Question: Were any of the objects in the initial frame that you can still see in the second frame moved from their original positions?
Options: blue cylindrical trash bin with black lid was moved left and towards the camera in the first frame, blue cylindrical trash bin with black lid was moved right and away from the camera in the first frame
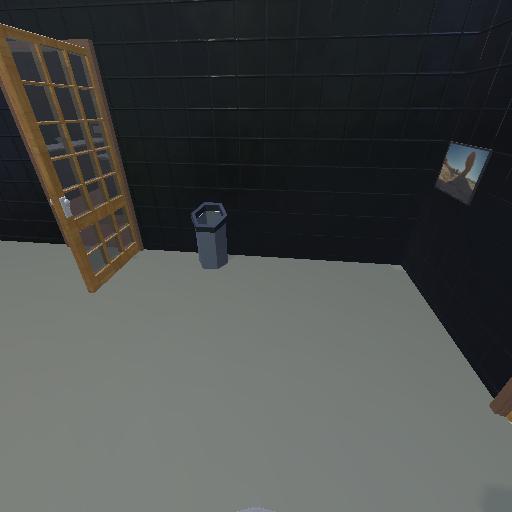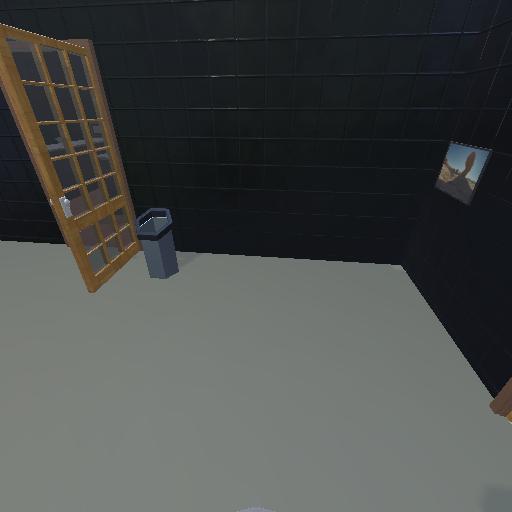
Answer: blue cylindrical trash bin with black lid was moved left and towards the camera in the first frame